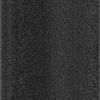
Atmospheric dust classification: dusty